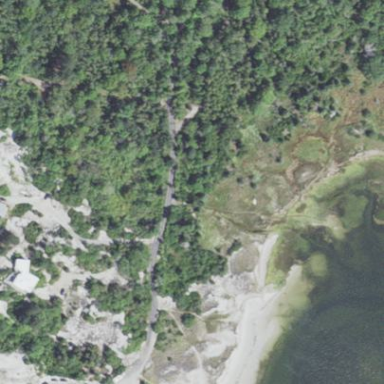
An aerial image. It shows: Beautiful beach with natural surroundings.